Field crop: maize
Growth stage: 1
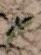
Species: atriplex